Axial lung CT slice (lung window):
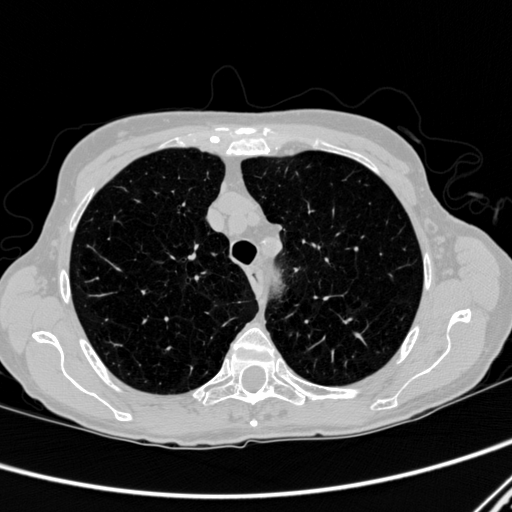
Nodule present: no